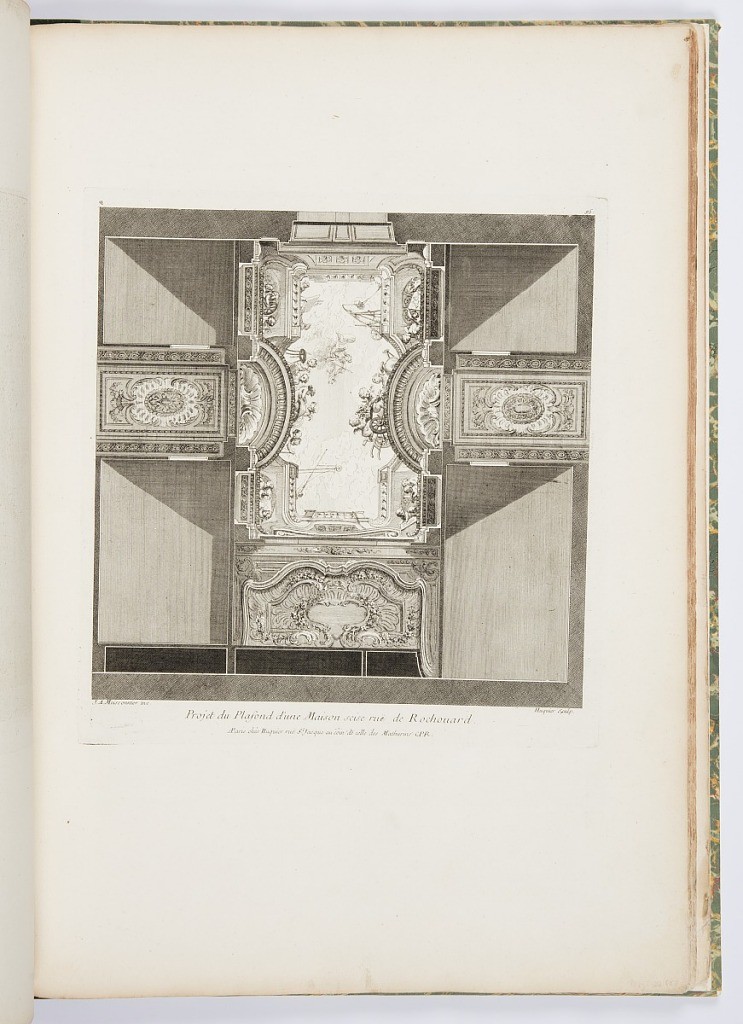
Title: Projet du Plafond d'une Maison seise rue de Rochouard (Design for Ceiling of the House of Francois Petit), plate 95, in Oeuvres de Juste-Aurèle Meissonnier (Works by Juste-Aurèle Meissonnier)
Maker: Juste-Aurèle Meissonnier, French, b. Italy, 1695–1750
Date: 1748
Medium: Engraving on laid paper
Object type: Print
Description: Trompe l'oeil effect, view of sky through opening, which is surrounded by putti, a painter with a canvas and easel; putti hold astronomical drawings and use astronomy instruments; at center, in sky, a robed and crowned figure.